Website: lowes
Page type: payment
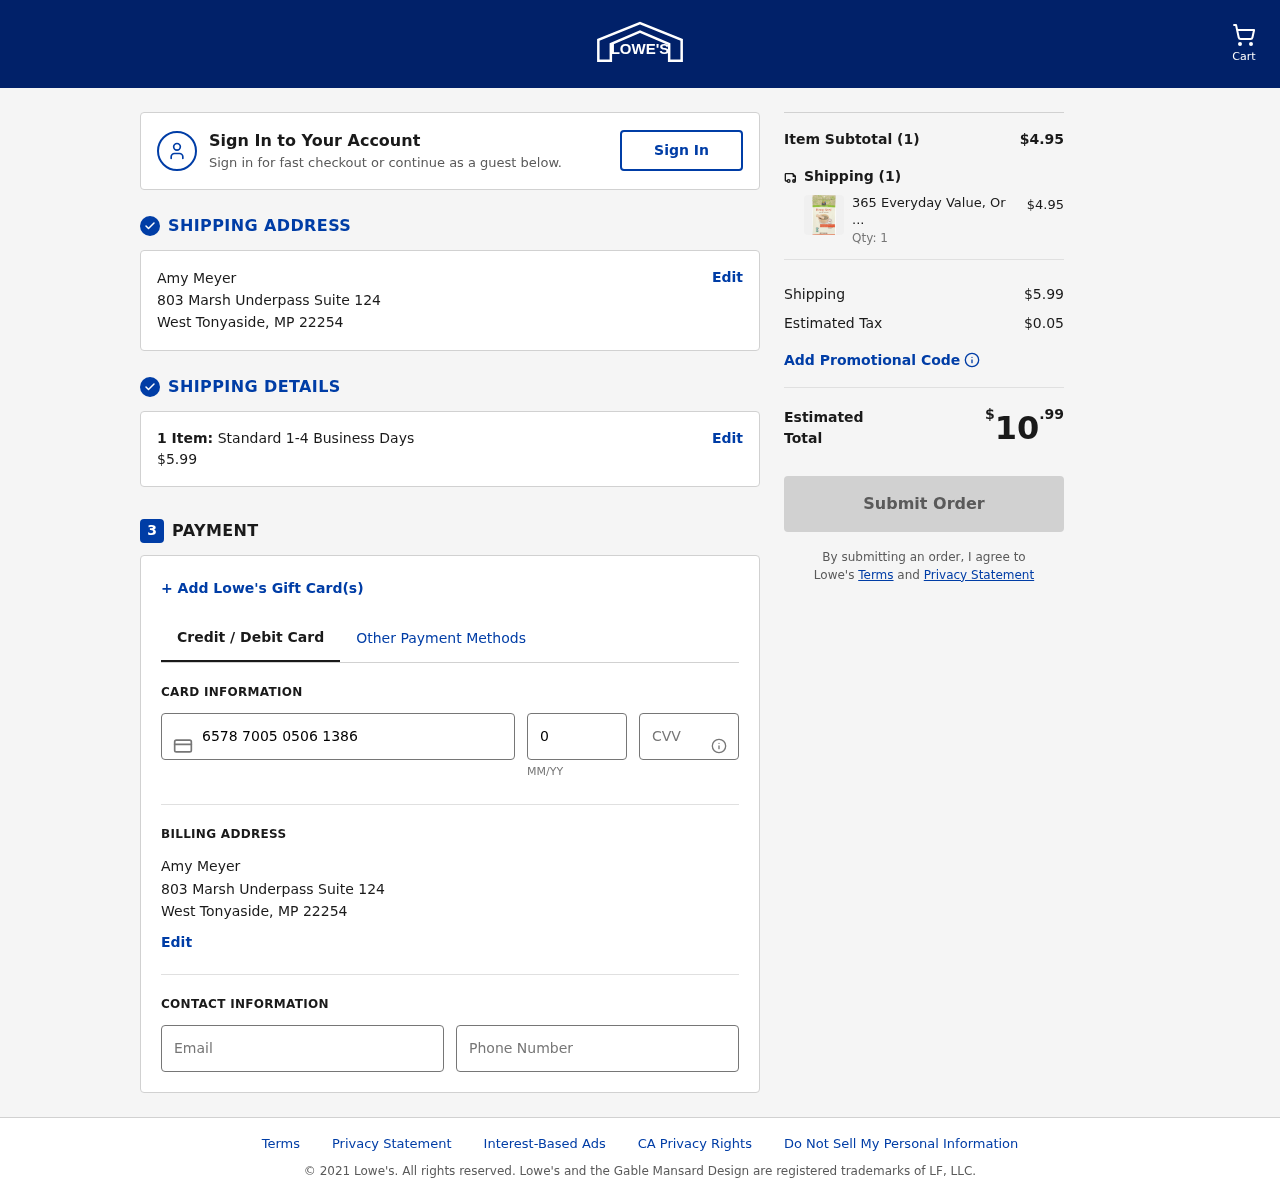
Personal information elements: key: PII_CARD_CVV
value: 782
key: PII_CARD_EXPIRY
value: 08/29
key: PII_CARD_NUMBER
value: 6578 7005 0506 1386
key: PII_CITY
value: West Tonyaside
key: PII_EMAIL
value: amymeyer@yahoo.com
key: PII_FULLNAME
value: Amy Meyer
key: PII_PHONE
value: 7713985546
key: PII_POSTCODE
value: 22254
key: PII_STATE_ABBR
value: MP
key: PII_STREET
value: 803 Marsh Underpass Suite 124
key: PII_FULLNAME2
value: Amy Meyer
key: PII_STREET2
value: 803 Marsh Underpass Suite 124
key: PII_CITY2
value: West Tonyaside
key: PII_STATE_ABBR2
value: MP
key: PII_POSTCODE2
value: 22254
Product elements: key: PRODUCT1_NAME
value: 365 Everyday Value, Organic Hemp Seed, 4 oz
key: PRODUCT1_PRICE
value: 4.95
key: PRODUCT1_QUANTITY
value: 1
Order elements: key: ORDER_NUM_ITEMS
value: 1
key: ORDER_SHIPPING_COST
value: $5.99
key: ORDER_NUM_ITEMS2
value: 1
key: ORDER_SUBTOTAL
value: $4.95
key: ORDER_NUM_ITEMS3
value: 1
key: ORDER_SHIPPING_COST2
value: $5.99
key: ORDER_TAX
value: $0.05
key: ORDER_TOTAL
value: $10.99